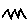
Label: zigzag